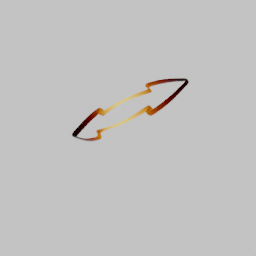
Label: decoration